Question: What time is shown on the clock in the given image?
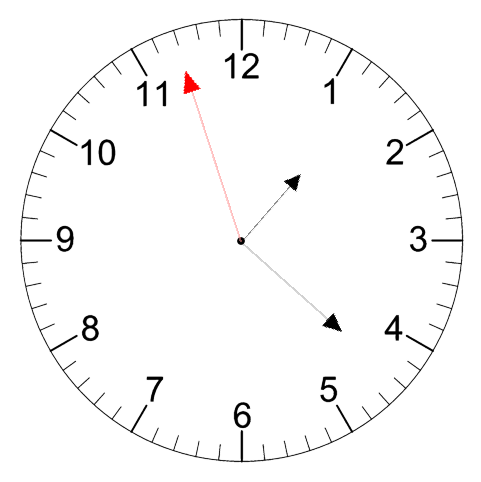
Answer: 01:21:57